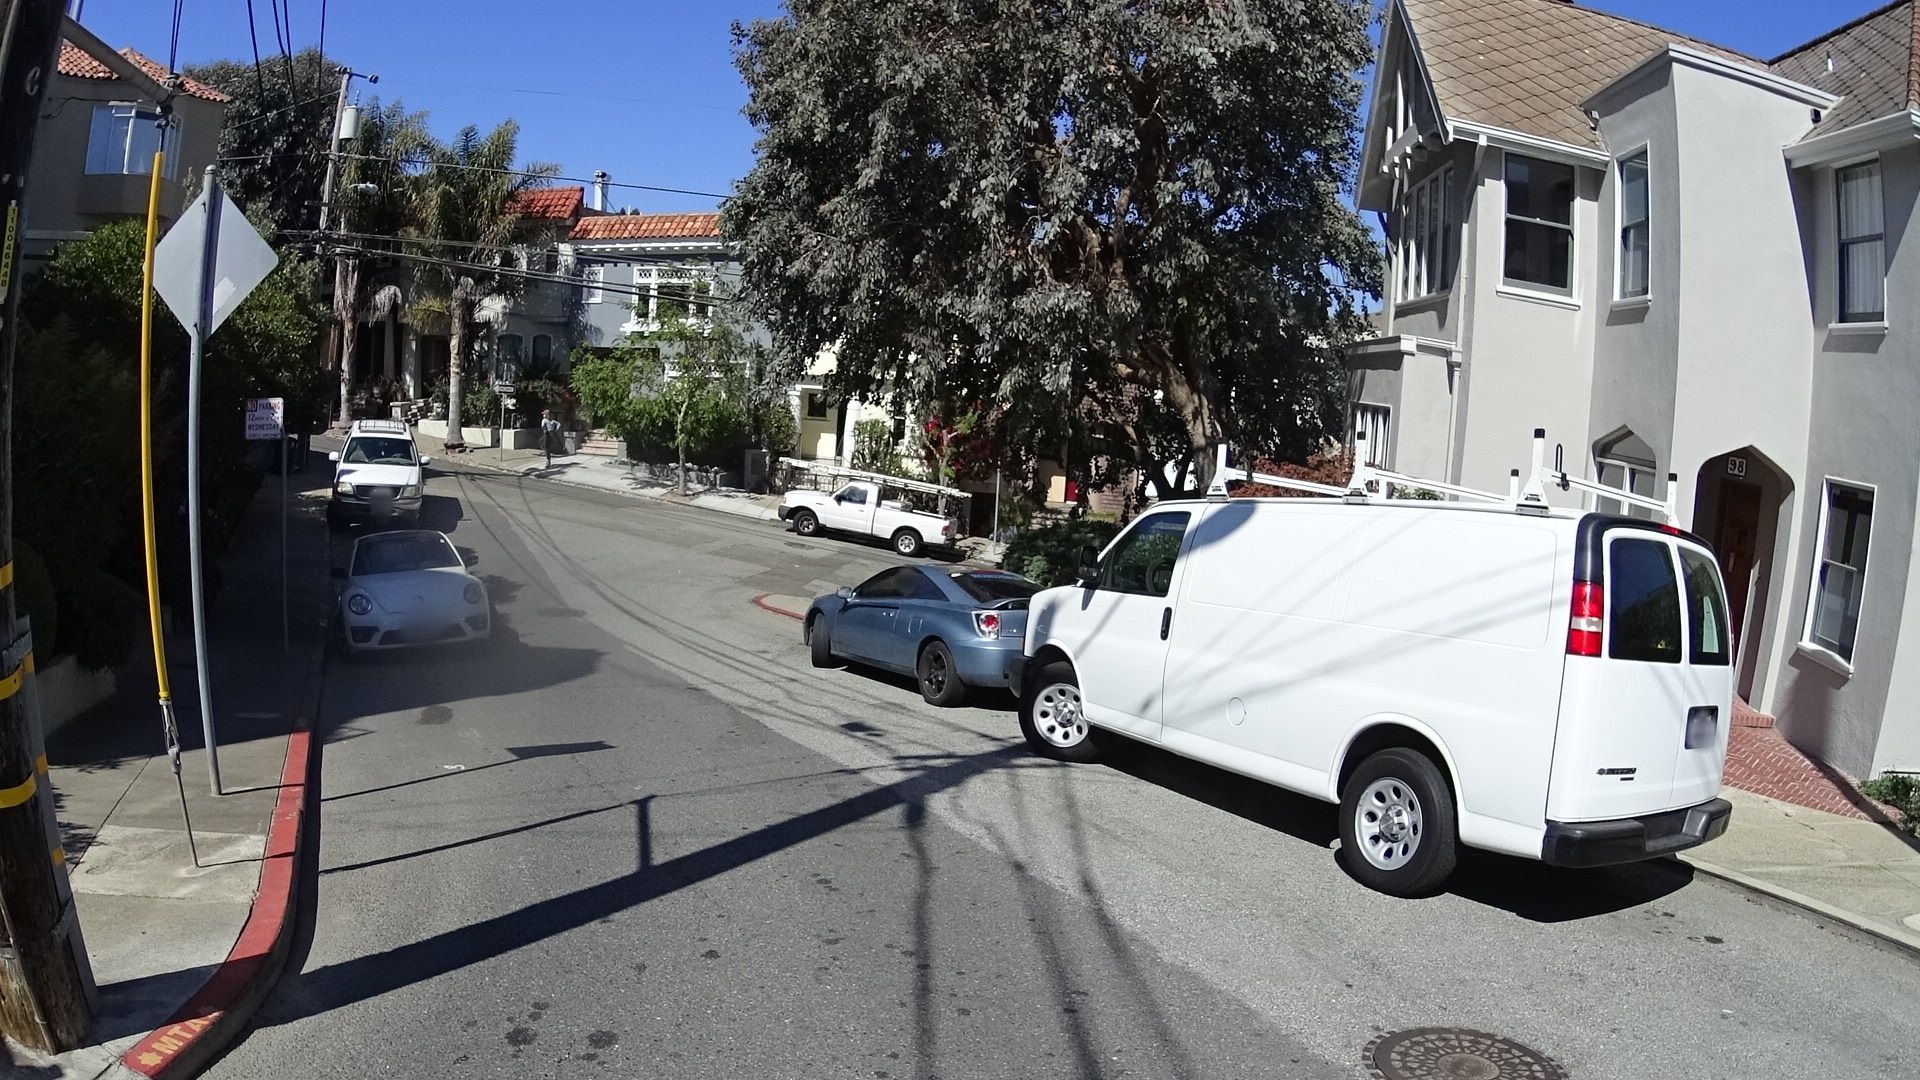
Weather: clear
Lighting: day
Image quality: good
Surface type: walking surface
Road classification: residential
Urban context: urban centre
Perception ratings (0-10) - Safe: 3.86, Lively: 6.47, Beautiful: 8.92, Boring: 8.13, Depressing: 2.51, Wealthy: 7.27